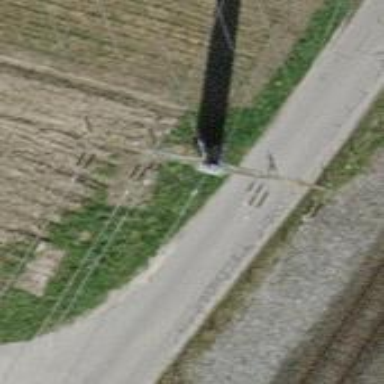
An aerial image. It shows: Concrete power tower.